Question: My current implementation of a PostgreSQL stored procedure doesn't scale, though the problem could easily be split into parallel processes/threads.
---
### The setup
An application that behaves very much alike a dating platform, i.e. users sign up, enter a couple of profile details and based on these details a matching against all other users is done. The details can be summed up to 60-70 attributes, mostly booleans, which are stored within the user record in the 'user_attributes' table. So there's one large 'user_attributes' table, consisting of user id and the attributes (other profile data is stored in a separate table). The attribute-by-column scheme was chosen due to performance concerns, i.e. prevent additional queries for getting all attributes of one user. For every matching, there's a per-user matching table, so every user has its own table consisting of user_id, other_user_id, matching_score.
We'd like to have up to 300k users per DB instance, but it'd be interesting to see how it could scale ten times, i.e. up to 3 million users. Beyond that, we can scale by distributing to other database instances. Nevertheless, we start to have scalability problems around 80k users.
---
### The question
As mentioned before, due to performance concerns the attributes were all together put into a 'user_attributes' table with one column per attribute. We've create a stored procedure ('create_user') that takes all of the 60-70 attributes as arguments, create a record in the user table and then starts to select all other users, including their attributes, from the 'user_attributes' table and starts to calculate the matching score with the final result being inserted into the newly created 'UserXYZ_matches' table.
We now run a test to see how the setup performs (insert one user at time, until 300k users is reached) and it turns out that around 80k users, our CPU becomes the bottleneck. Though the test machines comes with 4 cores / 8 threads, only one is actually utilized. The problem is that the matching-per-other-user takes so long (PL/pgSQL performs really poor here), but the core issue is that all of these matchings happen on one CPU. For example, the matching against all other users could be split up into 8 different operations, each taking 1/8 of the 'user_attributes' table records, performing the matching and inserting into the result table. We can optimize the badly performing PL/pgSQL, but I don't know a way on how to distribute the work across other CPU cores/threads.
---
### Other Information
Please post recommendations on the approach as a whole as comments. I really appreciate advice on how to do better in general, but not as an answer to this specific question.
All of the user matching tables are stored within one tablespace which is backed by XFS and LVM striping across a couple of disks. The number of user matching tables (one per user) doesn't seem to be scalability problem (as we first thought). So disks are not a problem and the huge amount of tables seems to be covered by the specific setup.
A call/query to 'create_user' should be atomic, i.e. transaction based. That's for our test-run, but doesn't need to be a hard requirement for the end product.
The create_user procedure basically looks like this (too long to post as a whole):
'''
CREATE OR REPLACE FUNCTION create_user(...)
-- (1) input_user = INSERT INTO user_attributes VALUES (parameter0, parameter1, ...)
-- (2) create userXYZ_matching_table
-- (3) FOR row IN SELECT * FROM "user_attributes" WHERE "id" <> input_user."id" LOOP
-- -- repeat for every attribute
-- IF row.this_attribute = input_user.this_attribute THEN
-- match := match + 1
-- END IF;
-- -- finally
-- INSERT INTO userXYZ_matching_table VALUES (input.user.id, row.id, match)
-- END LOOP;
LANGUAGE PLPGSQL;
'''
I know that the high CPU usage comes from the amount of IF, ELSIF, END IF blocks (60-70). Again, this can be optimized but the question on how to scale such a stored procedure remains.
The server where the tests currently run on looks like below, which illustrates the problem pretty well:

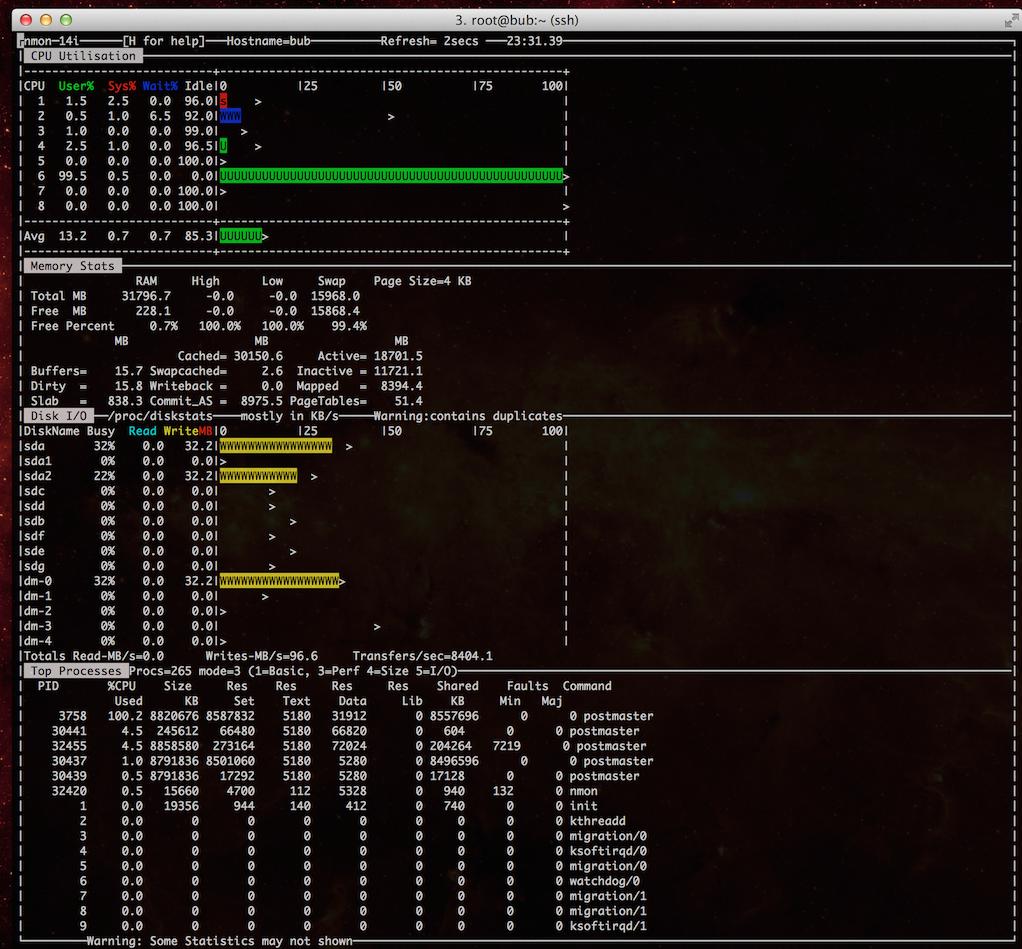
Answer: To the best of my knowledge and documentation-reading abilities, PL/pgSQL does not support parallelism, nor does the server parallelize processing for individual queries. I'm inclined to say, therefore, that scaling further will require parallelization at the (new users inserted via multiple concurrent threads / processes with separate connections).
Overall, though, you have an inherent scaling problem in that to add a new record you need to compare it to all the other records. The cost of doing that for N total records scales as N^2, and you're already pegging the CPU 25% of the way through. Adding the 320,000th record will be four times as expensive as adding the 80,000th, and adding the 320,000 records in total will be at least as expensive as adding 80,000.
It is conceivable that you could somewhat improve performance by using a 'SELECT INTO' query instead of a stored procedure, but that won't improve the asymptotic complexity. You could also consider creating the matching tables asynchronously, to improve the initial response.